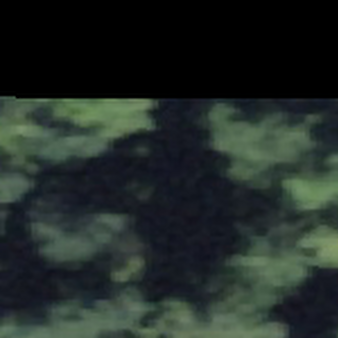
Label: other